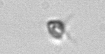
Label: Pyramimonas